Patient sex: M
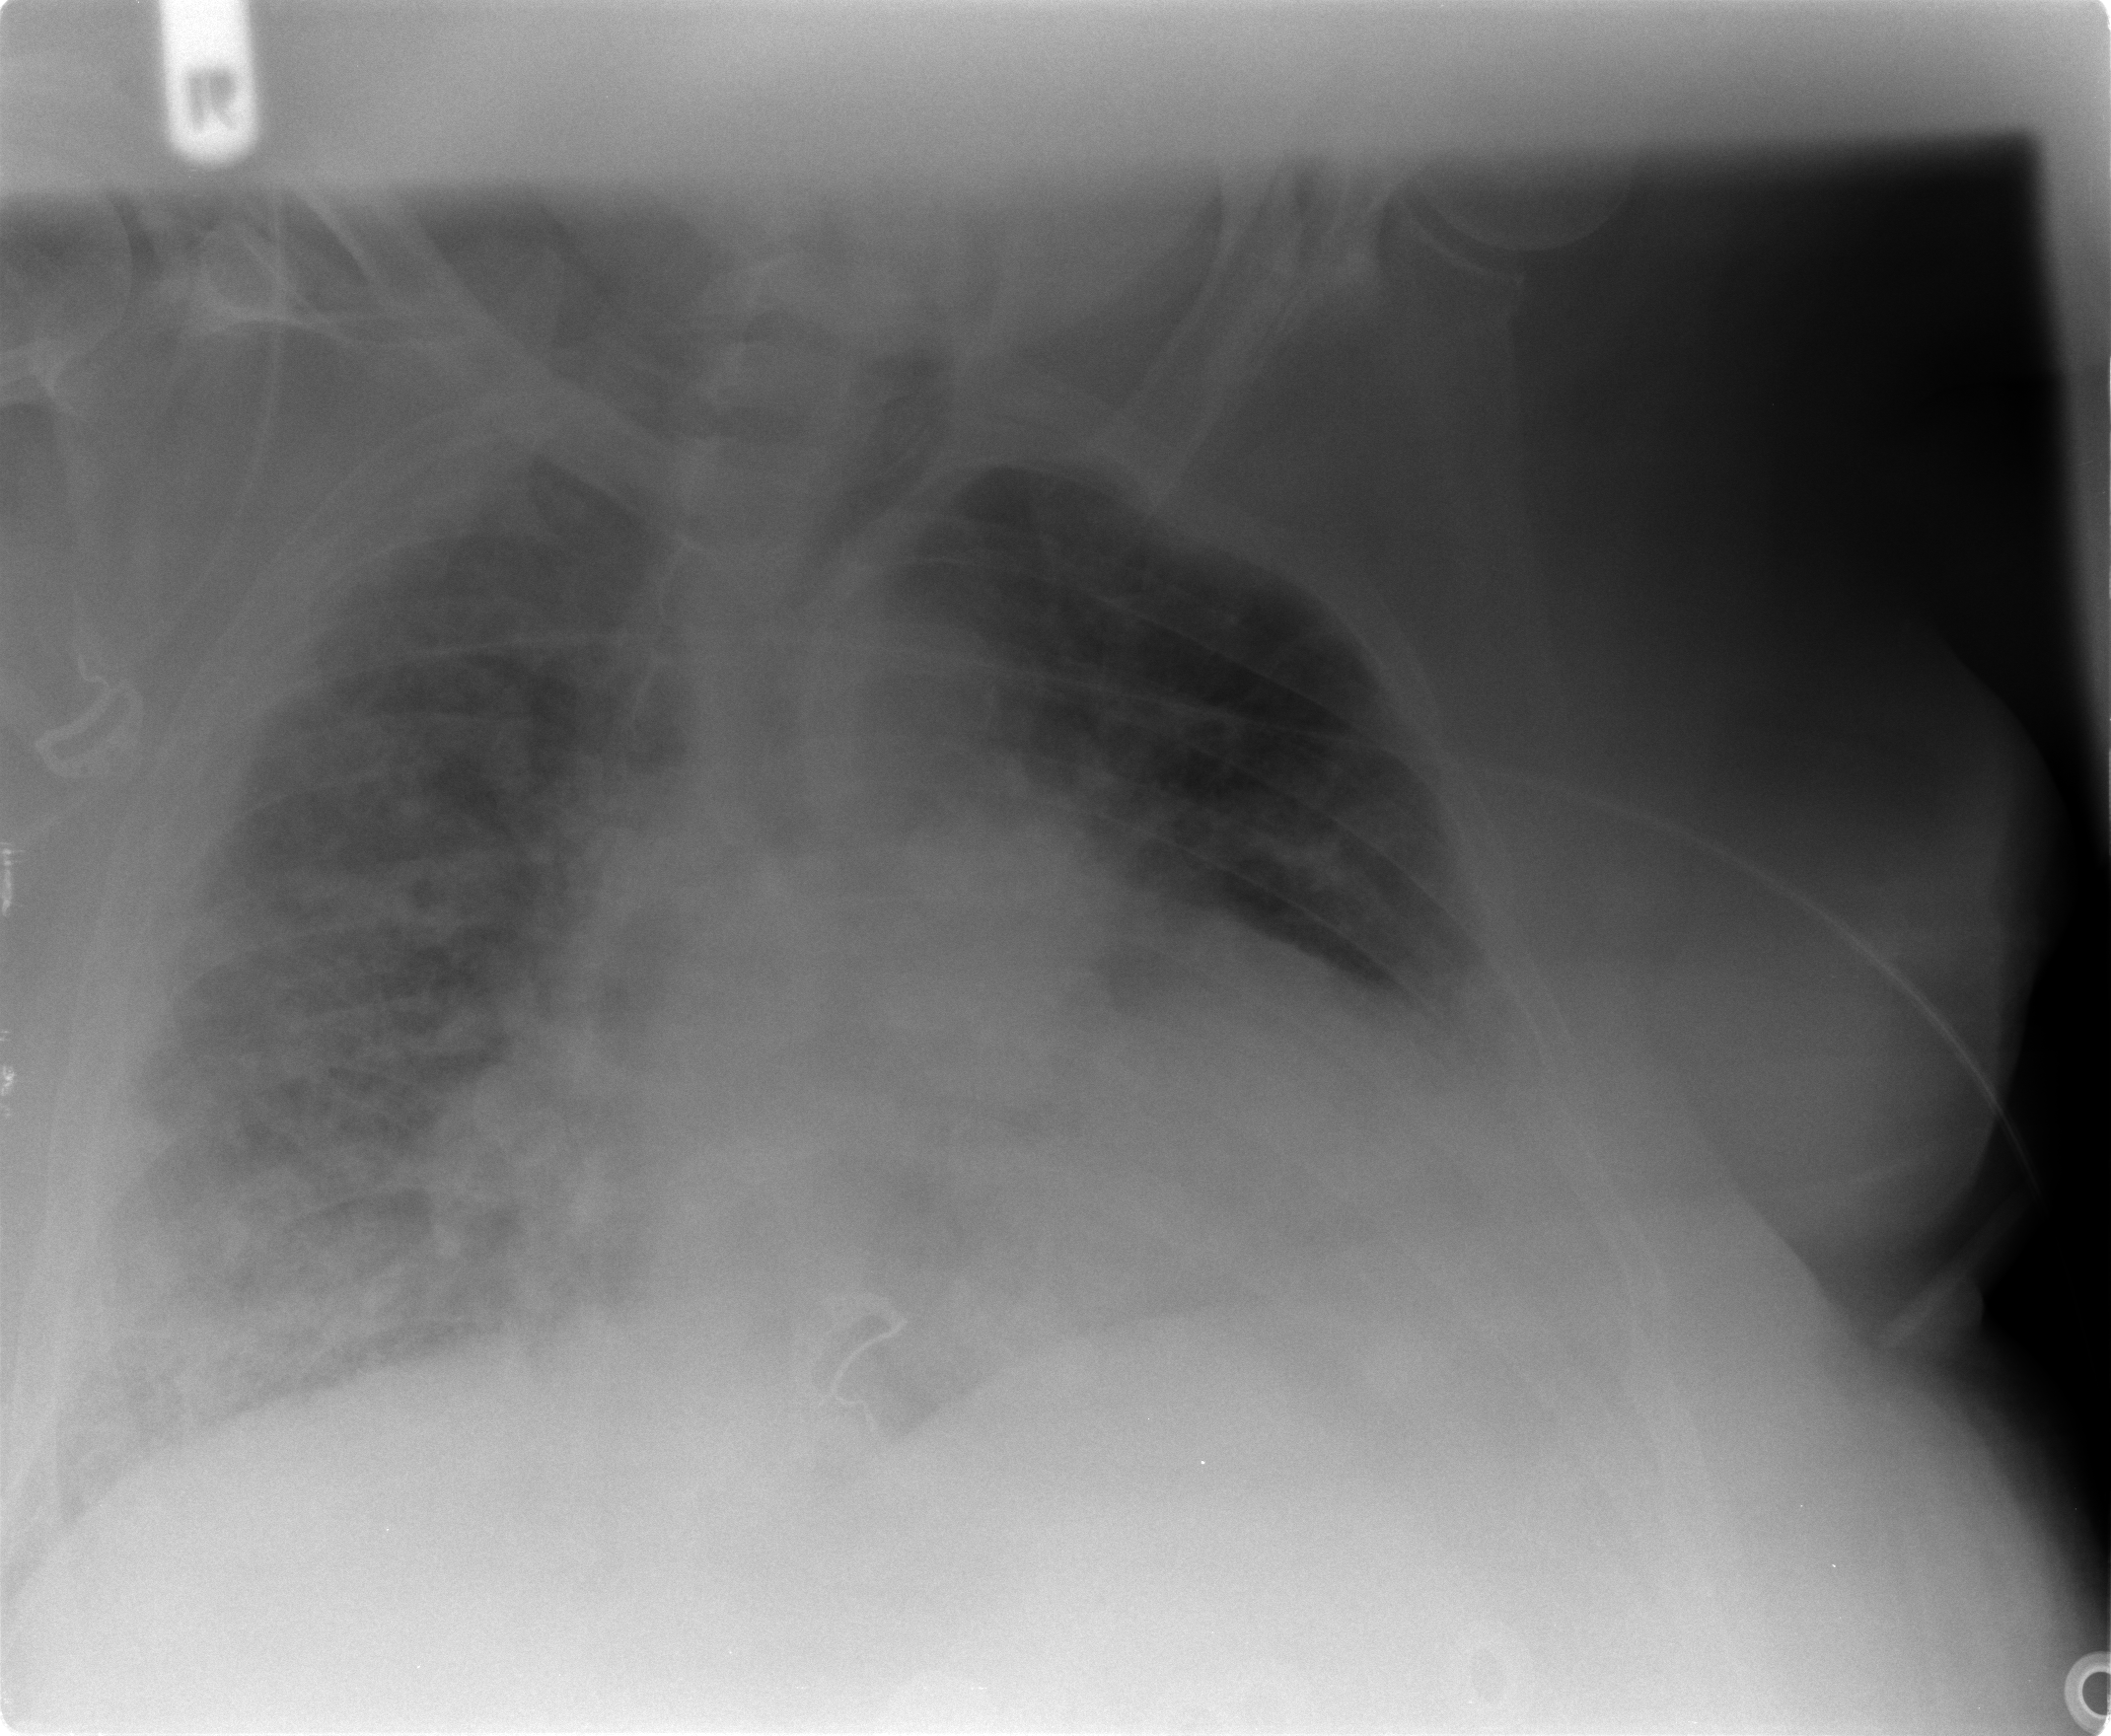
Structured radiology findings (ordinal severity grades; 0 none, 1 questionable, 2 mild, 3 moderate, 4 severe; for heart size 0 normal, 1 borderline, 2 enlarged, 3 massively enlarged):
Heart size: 2
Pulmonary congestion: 3
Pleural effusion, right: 2
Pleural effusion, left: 2
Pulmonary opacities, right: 3
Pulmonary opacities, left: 1
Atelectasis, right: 0
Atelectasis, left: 0